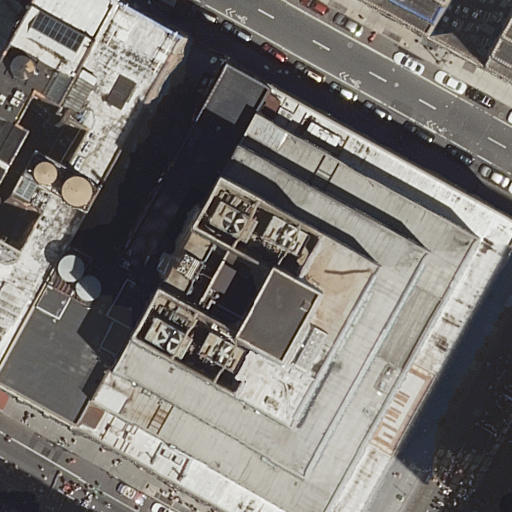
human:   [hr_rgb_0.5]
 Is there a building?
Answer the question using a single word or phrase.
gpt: yes

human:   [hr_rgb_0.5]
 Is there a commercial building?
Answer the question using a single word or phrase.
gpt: no

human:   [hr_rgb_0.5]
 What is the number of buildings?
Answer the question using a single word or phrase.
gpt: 7

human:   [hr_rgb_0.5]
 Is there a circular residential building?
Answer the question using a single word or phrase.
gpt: no

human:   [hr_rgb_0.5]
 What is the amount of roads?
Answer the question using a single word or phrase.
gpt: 3

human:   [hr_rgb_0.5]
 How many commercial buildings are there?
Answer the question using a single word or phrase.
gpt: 0

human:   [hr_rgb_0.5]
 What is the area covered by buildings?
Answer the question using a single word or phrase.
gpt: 7558m2

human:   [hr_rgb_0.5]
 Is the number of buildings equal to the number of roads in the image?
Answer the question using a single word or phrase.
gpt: no

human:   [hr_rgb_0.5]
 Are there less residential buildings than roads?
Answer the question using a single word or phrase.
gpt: no

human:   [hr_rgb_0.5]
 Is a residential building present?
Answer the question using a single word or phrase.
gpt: yes

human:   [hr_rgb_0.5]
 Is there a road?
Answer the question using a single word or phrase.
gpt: yes

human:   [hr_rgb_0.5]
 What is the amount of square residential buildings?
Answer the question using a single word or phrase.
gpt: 0

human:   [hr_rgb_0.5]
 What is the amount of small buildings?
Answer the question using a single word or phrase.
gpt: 2

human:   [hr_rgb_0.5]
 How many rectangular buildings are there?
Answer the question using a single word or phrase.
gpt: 4

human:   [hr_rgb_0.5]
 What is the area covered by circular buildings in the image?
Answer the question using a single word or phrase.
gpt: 0m2

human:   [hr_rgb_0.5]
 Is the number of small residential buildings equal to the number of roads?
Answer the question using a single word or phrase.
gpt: no

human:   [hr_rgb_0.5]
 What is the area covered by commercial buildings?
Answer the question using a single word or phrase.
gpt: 0m2

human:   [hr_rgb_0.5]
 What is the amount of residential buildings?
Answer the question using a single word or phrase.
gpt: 7

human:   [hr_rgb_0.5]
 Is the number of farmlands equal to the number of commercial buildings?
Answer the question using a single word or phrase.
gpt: yes

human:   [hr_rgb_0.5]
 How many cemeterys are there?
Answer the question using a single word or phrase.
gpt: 0

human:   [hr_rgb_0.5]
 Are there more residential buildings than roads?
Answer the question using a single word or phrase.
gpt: yes

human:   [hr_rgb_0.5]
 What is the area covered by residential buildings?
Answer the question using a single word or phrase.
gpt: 7558m2

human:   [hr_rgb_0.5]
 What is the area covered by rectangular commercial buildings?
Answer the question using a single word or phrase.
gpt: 0m2

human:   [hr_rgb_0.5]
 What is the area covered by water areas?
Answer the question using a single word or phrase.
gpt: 0m2

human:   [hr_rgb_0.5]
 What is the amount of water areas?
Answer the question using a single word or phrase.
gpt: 0

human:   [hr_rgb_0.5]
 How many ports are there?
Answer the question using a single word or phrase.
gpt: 0

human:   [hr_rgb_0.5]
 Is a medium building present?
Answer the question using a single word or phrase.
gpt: no

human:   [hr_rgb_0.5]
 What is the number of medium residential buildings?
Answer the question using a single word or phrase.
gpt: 0

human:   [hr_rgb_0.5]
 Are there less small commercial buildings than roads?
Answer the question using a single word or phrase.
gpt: yes

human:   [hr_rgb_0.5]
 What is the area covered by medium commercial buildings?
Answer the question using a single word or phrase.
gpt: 0m2

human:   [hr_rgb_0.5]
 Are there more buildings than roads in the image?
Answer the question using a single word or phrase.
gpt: yes

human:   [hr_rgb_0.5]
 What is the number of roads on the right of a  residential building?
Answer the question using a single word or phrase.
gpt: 2

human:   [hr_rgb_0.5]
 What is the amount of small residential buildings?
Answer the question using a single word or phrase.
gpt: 2

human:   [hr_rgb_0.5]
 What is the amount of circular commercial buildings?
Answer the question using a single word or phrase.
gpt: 0

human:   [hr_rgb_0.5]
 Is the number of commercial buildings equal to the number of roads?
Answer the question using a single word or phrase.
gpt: no

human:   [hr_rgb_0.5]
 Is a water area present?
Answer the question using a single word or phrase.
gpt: no

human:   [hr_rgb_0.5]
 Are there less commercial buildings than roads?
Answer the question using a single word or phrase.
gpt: yes

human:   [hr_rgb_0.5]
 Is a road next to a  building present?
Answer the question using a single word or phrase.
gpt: yes

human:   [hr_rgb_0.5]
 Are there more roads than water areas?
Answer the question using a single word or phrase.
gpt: yes

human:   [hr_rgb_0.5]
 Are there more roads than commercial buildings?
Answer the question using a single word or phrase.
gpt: yes

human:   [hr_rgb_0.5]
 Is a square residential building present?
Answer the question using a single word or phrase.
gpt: no

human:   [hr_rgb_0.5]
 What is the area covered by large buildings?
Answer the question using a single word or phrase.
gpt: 7421m2

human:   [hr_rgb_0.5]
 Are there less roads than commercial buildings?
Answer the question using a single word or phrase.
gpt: no

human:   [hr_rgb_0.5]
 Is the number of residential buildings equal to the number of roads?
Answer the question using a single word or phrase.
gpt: no

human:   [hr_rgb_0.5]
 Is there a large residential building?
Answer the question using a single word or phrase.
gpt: yes

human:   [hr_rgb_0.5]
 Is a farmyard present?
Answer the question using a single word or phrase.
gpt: no

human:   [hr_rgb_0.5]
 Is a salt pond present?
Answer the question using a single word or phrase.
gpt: no

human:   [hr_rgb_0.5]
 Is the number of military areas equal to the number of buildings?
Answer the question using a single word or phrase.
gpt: no

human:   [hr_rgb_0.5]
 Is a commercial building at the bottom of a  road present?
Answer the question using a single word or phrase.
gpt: no

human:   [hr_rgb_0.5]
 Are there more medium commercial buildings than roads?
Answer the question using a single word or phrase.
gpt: no

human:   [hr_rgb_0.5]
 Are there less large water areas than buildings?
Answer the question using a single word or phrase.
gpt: yes

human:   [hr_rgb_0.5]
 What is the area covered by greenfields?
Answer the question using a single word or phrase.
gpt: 0m2

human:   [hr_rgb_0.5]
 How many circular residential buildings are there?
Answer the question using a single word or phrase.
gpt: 0

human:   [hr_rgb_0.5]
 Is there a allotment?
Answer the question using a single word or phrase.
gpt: no

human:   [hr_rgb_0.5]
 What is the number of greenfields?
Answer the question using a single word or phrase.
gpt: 0

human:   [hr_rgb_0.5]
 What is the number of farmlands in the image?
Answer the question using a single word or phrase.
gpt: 0

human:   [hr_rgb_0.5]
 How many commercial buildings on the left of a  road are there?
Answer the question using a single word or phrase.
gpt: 0

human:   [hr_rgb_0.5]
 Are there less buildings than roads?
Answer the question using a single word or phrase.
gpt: no

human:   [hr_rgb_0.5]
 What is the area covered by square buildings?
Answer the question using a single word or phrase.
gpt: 0m2

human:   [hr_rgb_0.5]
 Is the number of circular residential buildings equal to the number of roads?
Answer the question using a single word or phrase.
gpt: no

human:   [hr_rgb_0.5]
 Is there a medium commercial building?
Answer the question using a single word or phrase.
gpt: no

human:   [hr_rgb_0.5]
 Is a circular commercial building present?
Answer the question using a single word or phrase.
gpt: no

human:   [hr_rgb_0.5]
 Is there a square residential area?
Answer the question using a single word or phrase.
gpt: no

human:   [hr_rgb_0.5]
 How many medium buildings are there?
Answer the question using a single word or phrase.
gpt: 0